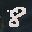
Label: 8